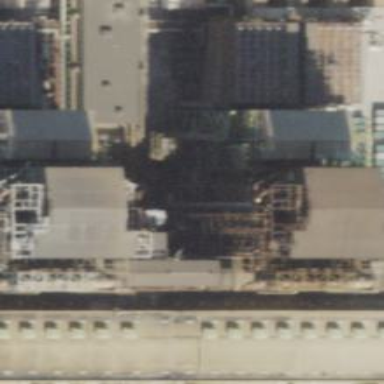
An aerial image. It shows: Generator powered by steam turbine.